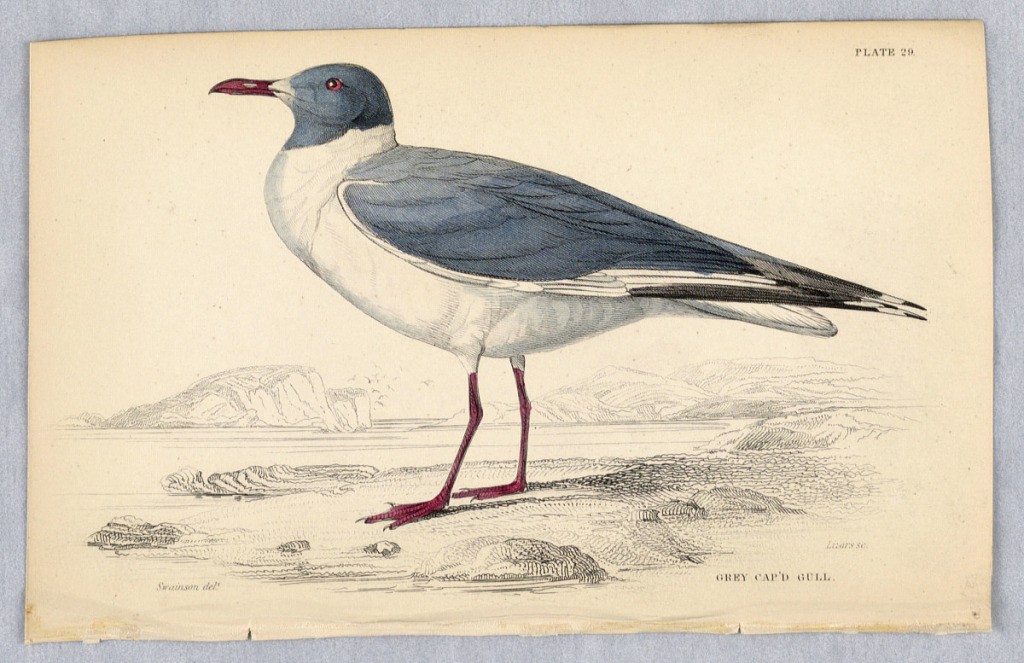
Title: Grey Cap'd Gull, Plate 29 from Birds of Western Africa
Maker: William Home Lizars, Scottish, 1788 - 1859
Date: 1837
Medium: Engraving, brush and watercolor on paper
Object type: Print
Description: Gray and white gull; red beak, eyes, and legs, on the show of a bay. Title and artists' names below.